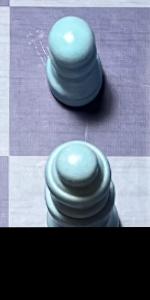
Label: Queen_White